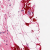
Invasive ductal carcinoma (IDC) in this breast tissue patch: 0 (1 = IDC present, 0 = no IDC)